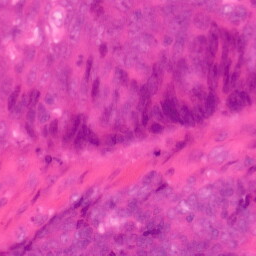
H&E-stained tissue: Colon